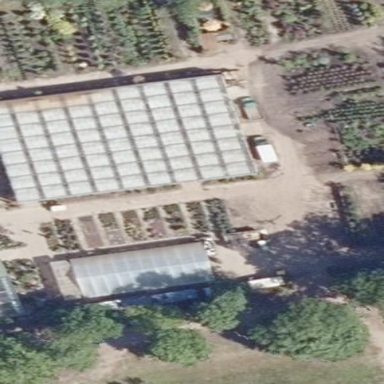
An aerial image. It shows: Greenhouse.